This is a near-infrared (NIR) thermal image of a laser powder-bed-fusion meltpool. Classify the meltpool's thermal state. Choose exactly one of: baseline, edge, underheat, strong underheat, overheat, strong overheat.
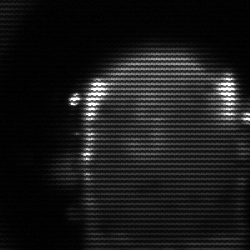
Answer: baseline